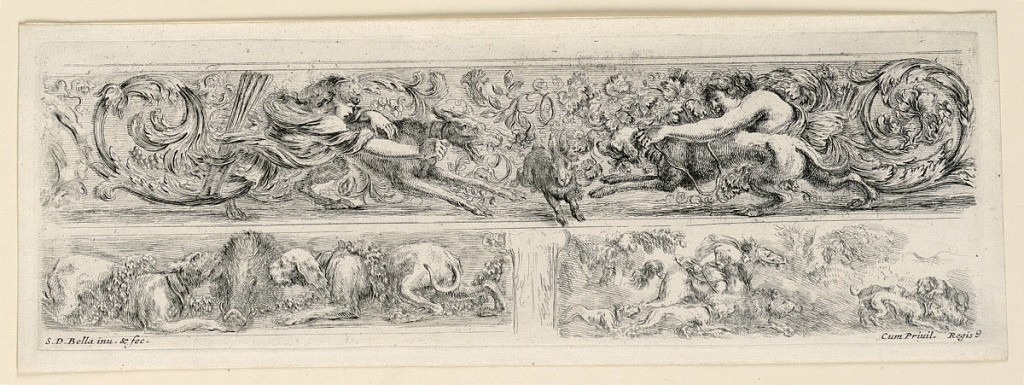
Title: Ornamenti di fregi e fogliami
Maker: Stefano della Bella, Italian, 1610–1664
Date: ca. 1648
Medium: Etching on paper
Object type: Print
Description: Plate 9